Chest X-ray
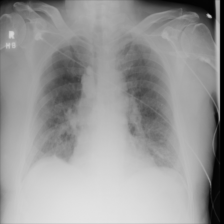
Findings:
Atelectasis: negative
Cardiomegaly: negative
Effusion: negative
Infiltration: negative
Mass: negative
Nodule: negative
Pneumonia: negative
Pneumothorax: negative
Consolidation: negative
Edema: negative
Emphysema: negative
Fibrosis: negative
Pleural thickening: negative
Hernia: negative